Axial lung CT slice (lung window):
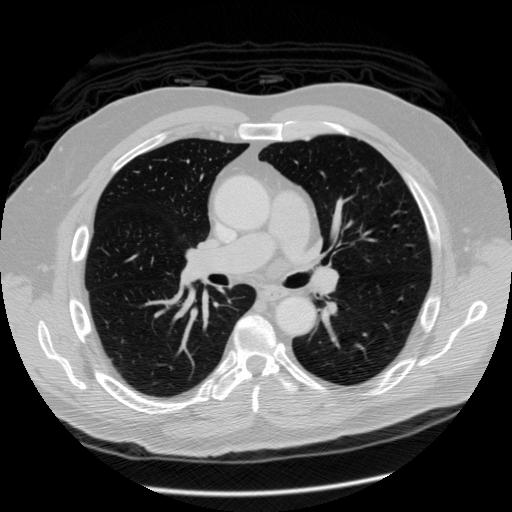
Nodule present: no